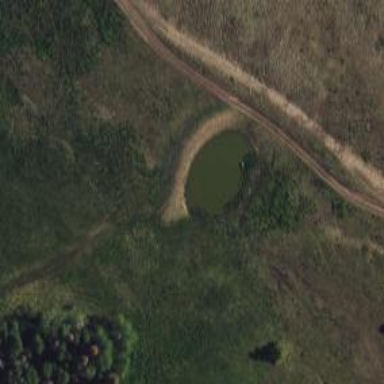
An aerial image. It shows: Reservoir area.